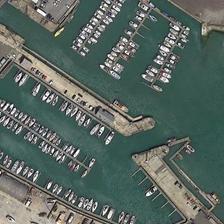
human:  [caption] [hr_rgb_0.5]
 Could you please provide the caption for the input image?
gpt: rows of ships are docking in this port alongside prking lots on its bank .

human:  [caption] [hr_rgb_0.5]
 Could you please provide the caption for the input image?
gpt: we can see rows of boats moored in the port and a road across a channel in the port .

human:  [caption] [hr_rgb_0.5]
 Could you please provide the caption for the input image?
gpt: we can see rows of boats moored in the port and a road across a channel in the port .

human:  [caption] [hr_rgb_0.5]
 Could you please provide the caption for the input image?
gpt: many boats are orderly in a port near a wharf .